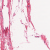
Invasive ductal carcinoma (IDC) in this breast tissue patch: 0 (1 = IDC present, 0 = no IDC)